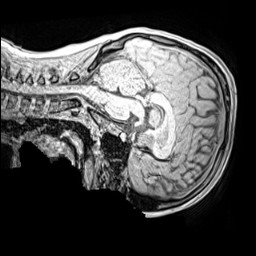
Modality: MP2RAGE
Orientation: sagittal
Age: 12
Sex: male
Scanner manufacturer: siemens
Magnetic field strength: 3 T
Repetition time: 4 s
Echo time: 0.00299 s